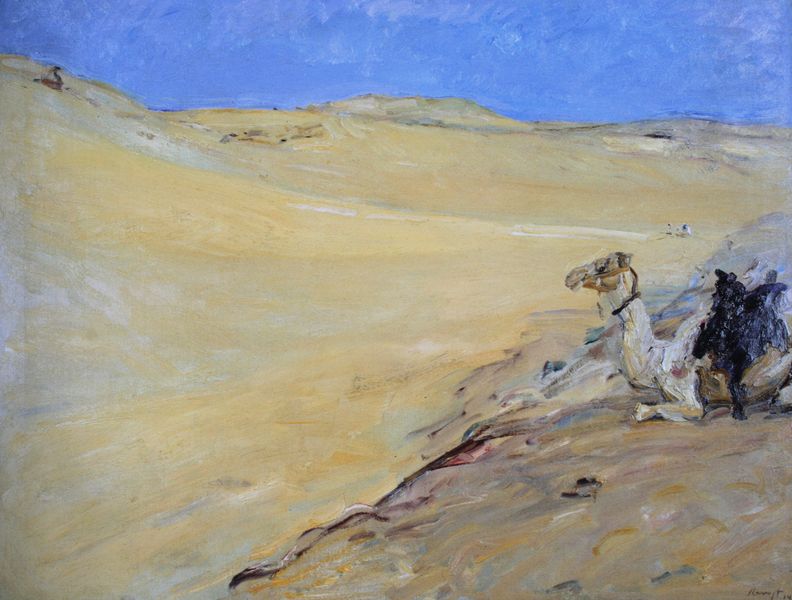
Titel: Libysche Wüste
Künstler: Max Slevogt
Standort: Mainz
Institution: Landesmuseum
Schlagwörter: berg, blau, gemälde, himmel, kopf, wasser, weiß, aquarell, gelb, impressionismus, landschaft, menschen, ocker, sand, sitzen, braun, grau, schwarz, skizze, rot, tier, tiere, beige, augen, mensch, steine, bild, hals, öl, einsamkeit, ferne, horizont, hügel, natur, weite, pastos, sonne, realismus, sitzend, ohren, reiter, beine, sattel, zaumzeug, zügel, strand, ruhe, liegen, abhang, gepäck, heiß, afrika, düne, dünen, hitze, leer, leere, sahara, wüste, landschaftsmalerei, pause, rast, querformat, impressionistisch, goya, menschenleer, panorama, karawane, oase, pleinair, dali, geschirr, scheich, schlange, ölmalerei, wärme, schnauze, untersicht, blauer himmel, maul, kniend, sonnenschein, diagonale, balu, kamel, durst, dromedar, lama, sad, beoge, trockenheit, höcker, camel, geschitt, dormedar, kael, sand hitze, blauer himmel malerei, weis#blau, sc